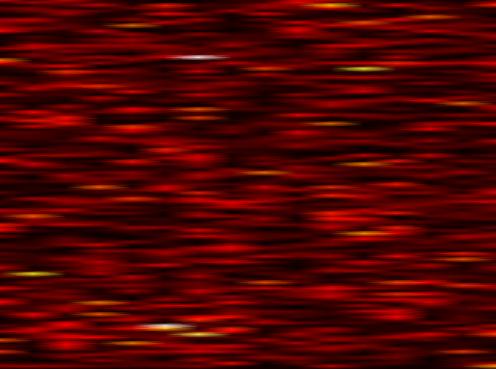
Label: UFMC